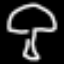
Label: mushroom